Question: I was working and I pressed some keyboard shortcut (not sure what) and now VS shows me dots for space characters. I don't like it. Does anybody know what this setting is called so that I can turn it off?

Thanks.
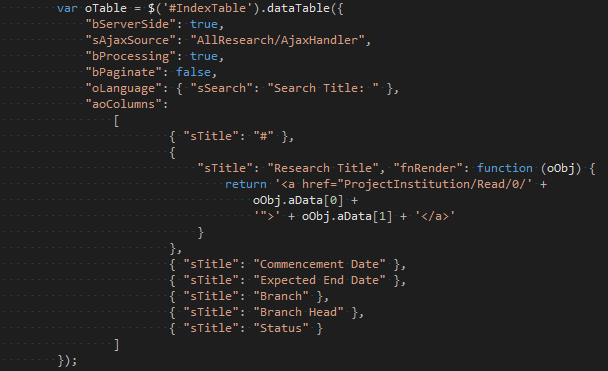
Answer: Your shortcut was:
+ ; + (it is a toggle, can be used to switch on/off)
personally, i like this view, as it was set by default in IntelliJ if i remember correctly..
it helps finding unwanted spaces or inconsistent indenting